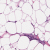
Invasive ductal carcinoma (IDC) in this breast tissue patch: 0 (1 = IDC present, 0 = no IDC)